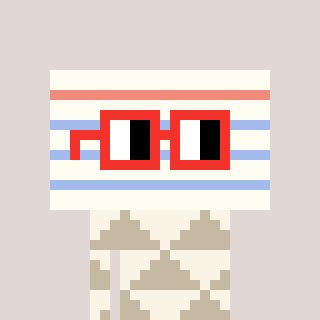
a pixel art character with square red glasses, a empty notebook page-shaped head and a bege-colored body on a warm background